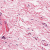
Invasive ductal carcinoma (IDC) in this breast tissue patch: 0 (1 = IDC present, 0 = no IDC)